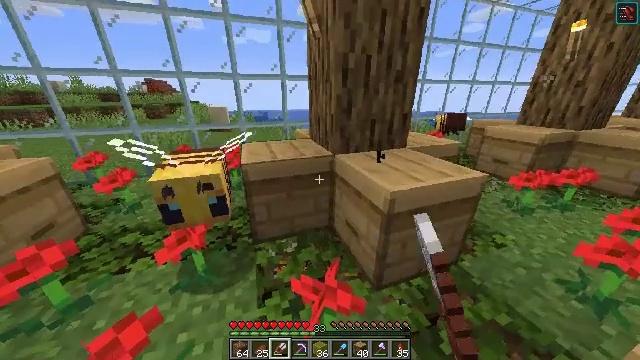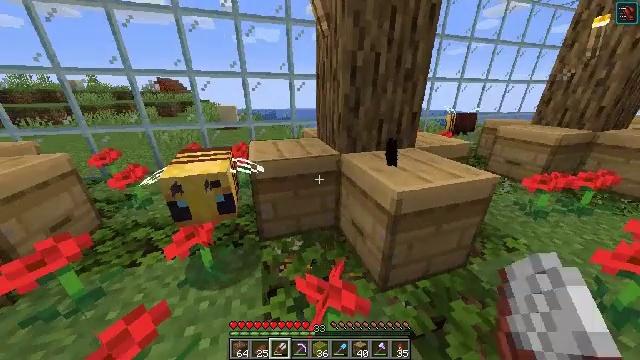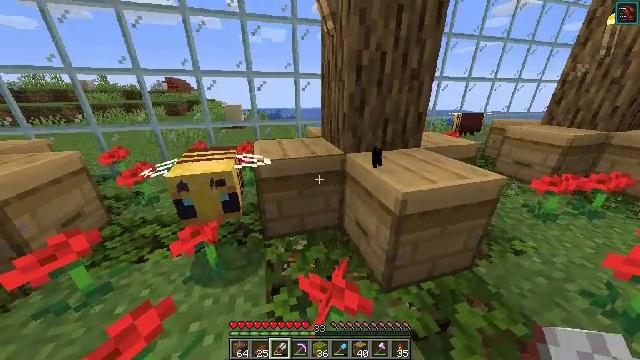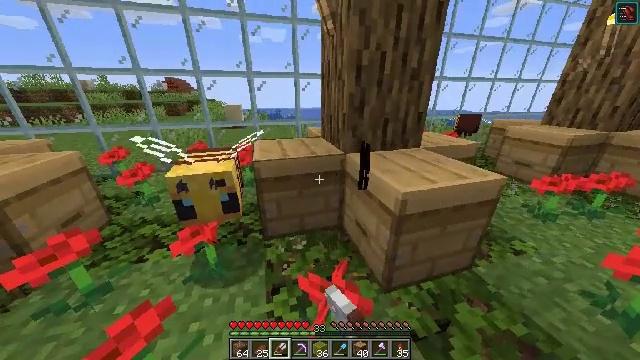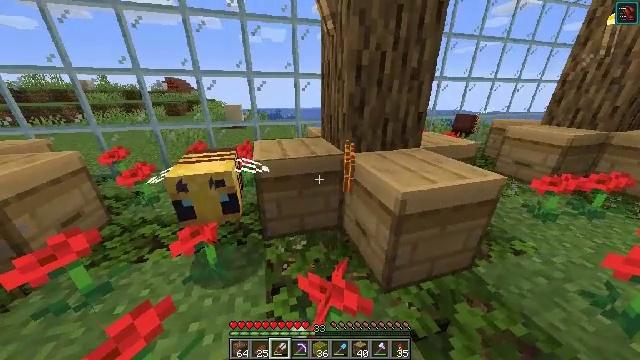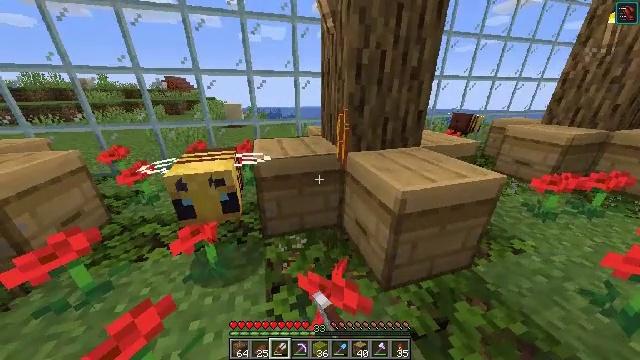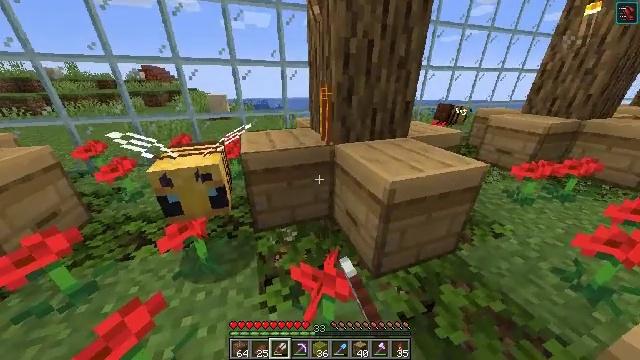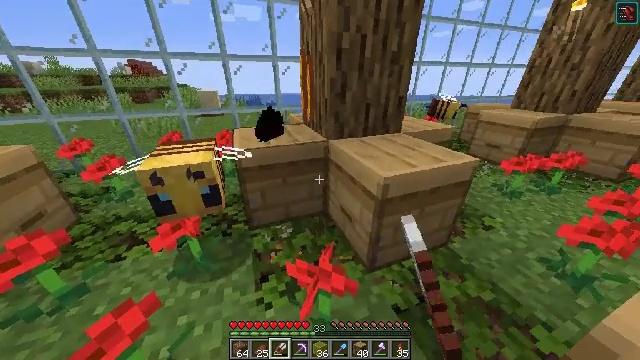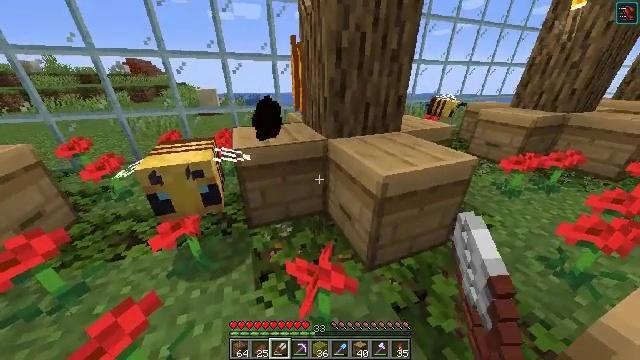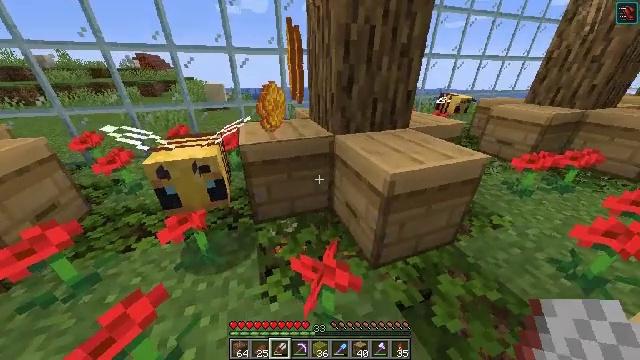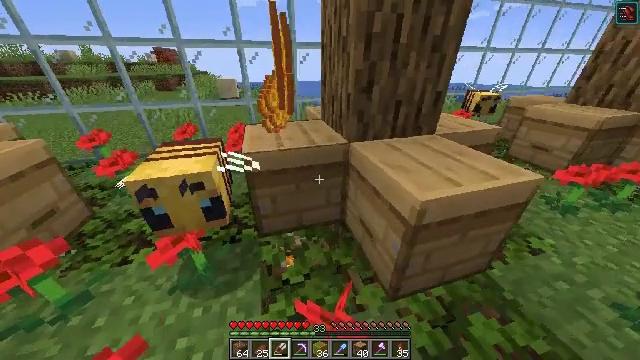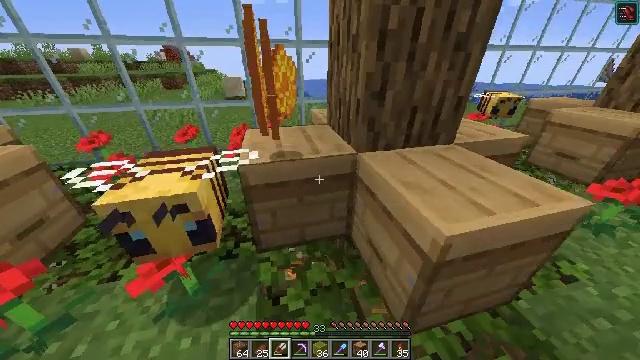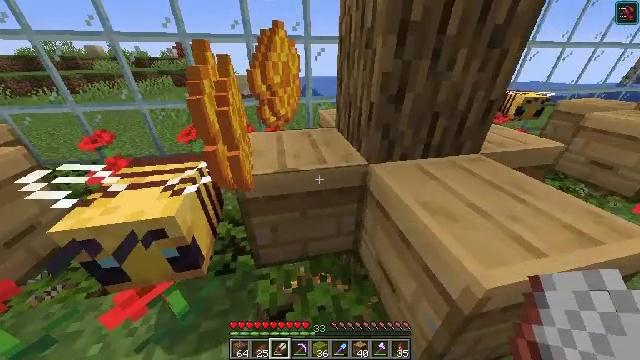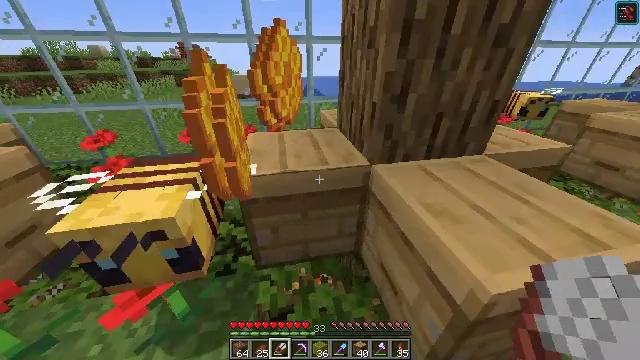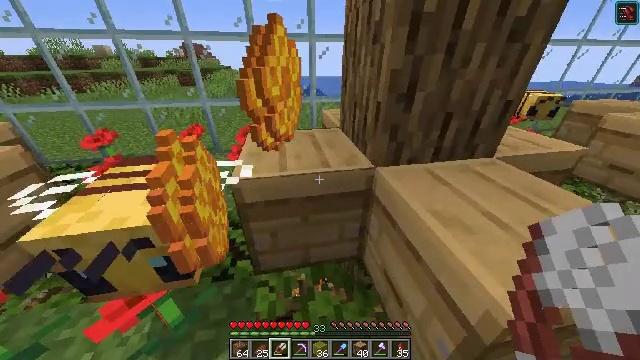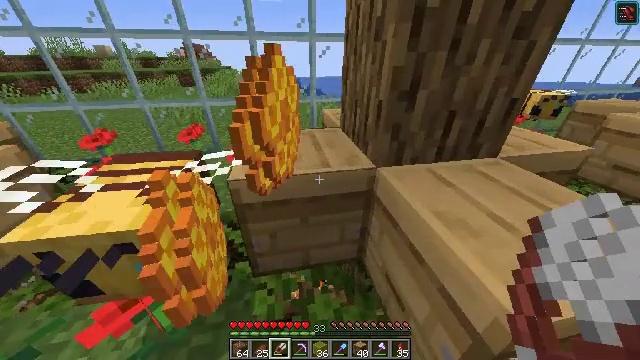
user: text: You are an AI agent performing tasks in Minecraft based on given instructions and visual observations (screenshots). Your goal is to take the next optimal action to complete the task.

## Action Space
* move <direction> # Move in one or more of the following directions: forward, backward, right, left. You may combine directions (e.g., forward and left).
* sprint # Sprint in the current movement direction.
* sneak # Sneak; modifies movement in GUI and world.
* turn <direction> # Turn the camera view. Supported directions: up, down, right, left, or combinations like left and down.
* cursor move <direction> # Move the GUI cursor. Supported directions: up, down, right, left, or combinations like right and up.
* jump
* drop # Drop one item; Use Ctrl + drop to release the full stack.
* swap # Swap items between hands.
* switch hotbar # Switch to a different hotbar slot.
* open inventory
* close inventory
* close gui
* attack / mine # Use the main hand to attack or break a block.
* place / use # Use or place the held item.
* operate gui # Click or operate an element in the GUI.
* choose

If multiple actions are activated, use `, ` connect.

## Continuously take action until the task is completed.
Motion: motion action
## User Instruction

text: Combine honeycombs to craft the honeycomb block.
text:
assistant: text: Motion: turn left, attack / mine
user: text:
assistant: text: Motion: turn left, attack / mine and use / place
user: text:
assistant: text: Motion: attack / mine and use / place
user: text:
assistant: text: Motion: attack / mine and use / place
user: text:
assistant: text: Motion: attack / mine
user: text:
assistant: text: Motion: turn right and down, attack / mine
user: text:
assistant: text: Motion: turn right and down, attack / mine
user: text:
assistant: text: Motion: attack / mine
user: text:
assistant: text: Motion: move forward, turn left and down, attack / mine
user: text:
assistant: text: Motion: move forward, turn left and down, attack / mine
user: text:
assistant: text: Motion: move forward, turn left, attack / mine
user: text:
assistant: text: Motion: turn left, attack / mine
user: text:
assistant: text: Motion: attack / mine
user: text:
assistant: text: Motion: attack / mine
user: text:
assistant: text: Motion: attack / mine
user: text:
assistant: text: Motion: move left, attack / mine
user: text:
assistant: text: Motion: move left, attack / mine
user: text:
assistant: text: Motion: move left, attack / mine
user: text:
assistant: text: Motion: move forward and move left, attack / mine
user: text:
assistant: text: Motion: move forward and move left, attack / mine
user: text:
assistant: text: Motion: move forward and move left, turn right, attack / mine
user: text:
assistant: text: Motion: move forward and move left, turn right, attack / mine
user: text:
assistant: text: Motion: move forward and move left, turn right, attack / mine
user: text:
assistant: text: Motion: move forward, turn right, attack / mine
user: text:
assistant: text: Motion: move forward, turn right, attack / mine
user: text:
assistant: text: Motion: move forward, turn right, attack / mine
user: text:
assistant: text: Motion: move forward and move left, turn right, attack / mine
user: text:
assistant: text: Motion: move forward and move left, turn right, attack / mine
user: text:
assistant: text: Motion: move forward and move left, turn right, attack / mine
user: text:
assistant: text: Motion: move forward and move left, turn right, attack / mine